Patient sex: M
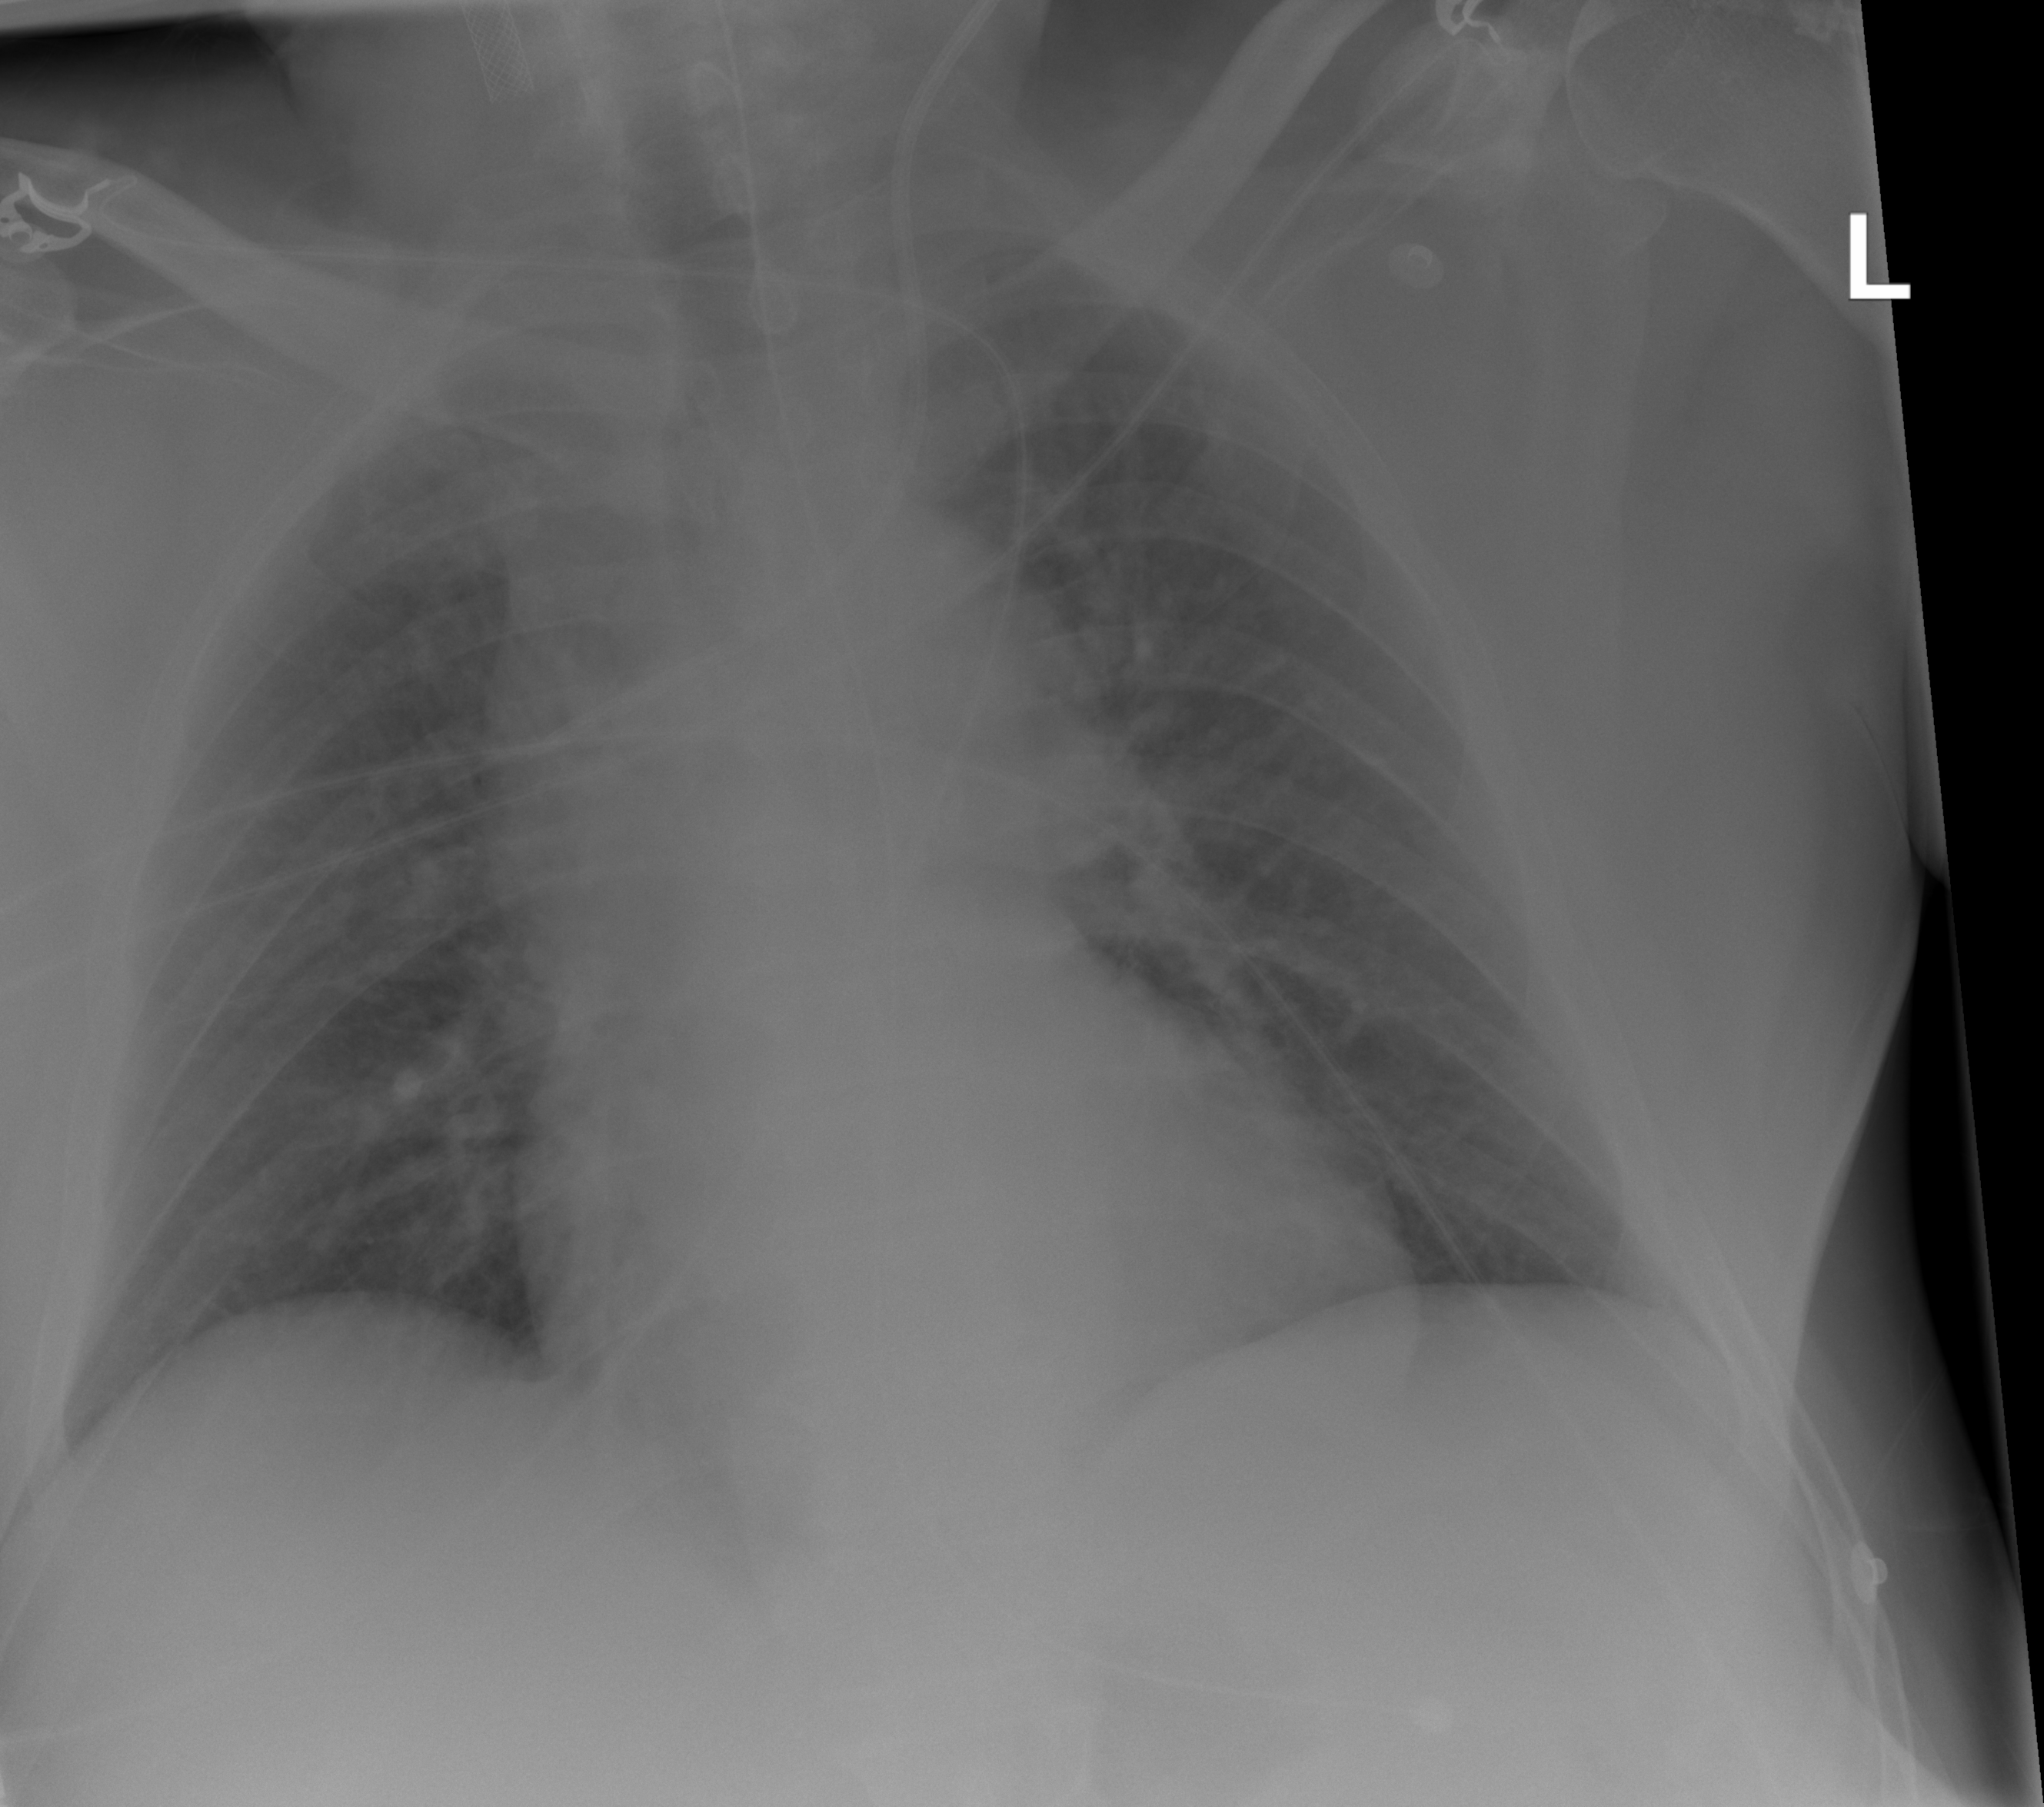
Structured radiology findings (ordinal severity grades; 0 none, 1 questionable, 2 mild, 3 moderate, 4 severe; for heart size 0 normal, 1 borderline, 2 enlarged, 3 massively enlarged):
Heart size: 1
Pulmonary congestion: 2
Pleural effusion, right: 0
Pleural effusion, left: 0
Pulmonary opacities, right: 0
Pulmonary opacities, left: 0
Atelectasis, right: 0
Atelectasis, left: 0